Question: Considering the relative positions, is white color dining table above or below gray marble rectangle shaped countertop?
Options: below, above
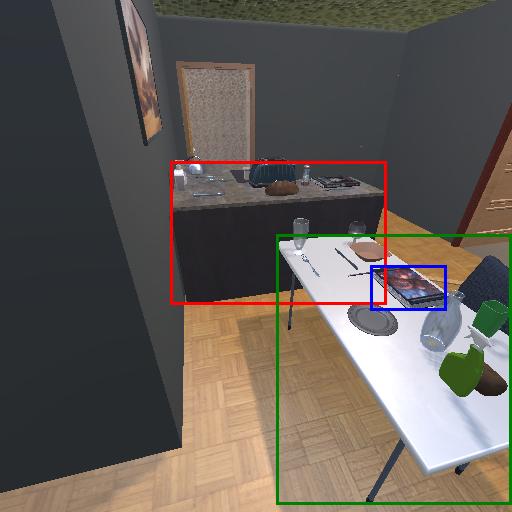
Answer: below